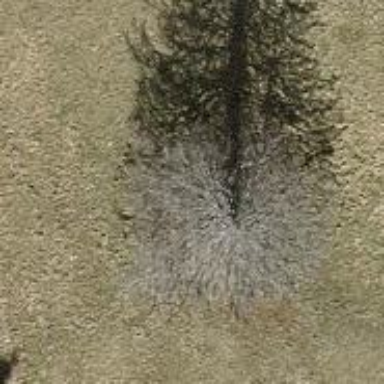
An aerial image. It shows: Single tag "natural: tree."